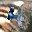
Label: 4